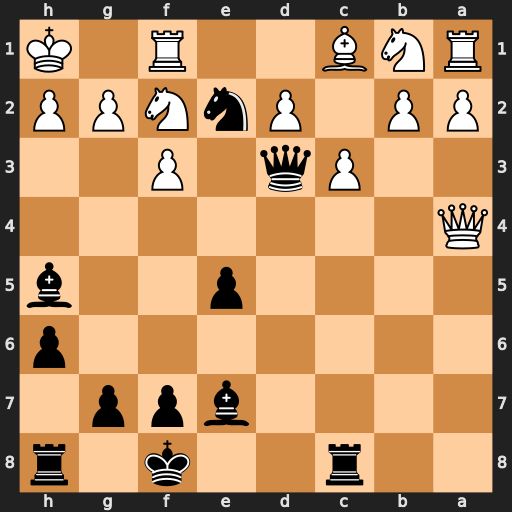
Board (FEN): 2r2k1r/4bpp1/7p/4p2b/Q7/2Pq1P2/PP1PnNPP/RNB2R1K
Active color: b
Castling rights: -
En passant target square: -
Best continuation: Ng3+ hxg3 Qxf1+